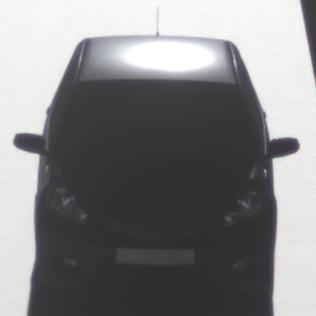
Make: Honda
Model: Jazz 1.2
Detailed model: Jazz (III) (11/08 - 04/11)
Model produced from: 2008/11
Model produced until: 2010/10
Doors: 5
Color: blue
Road condition: dry road
Daytime: morning or afternoon
Contrast: high contrast